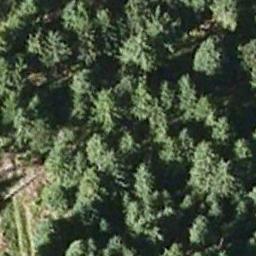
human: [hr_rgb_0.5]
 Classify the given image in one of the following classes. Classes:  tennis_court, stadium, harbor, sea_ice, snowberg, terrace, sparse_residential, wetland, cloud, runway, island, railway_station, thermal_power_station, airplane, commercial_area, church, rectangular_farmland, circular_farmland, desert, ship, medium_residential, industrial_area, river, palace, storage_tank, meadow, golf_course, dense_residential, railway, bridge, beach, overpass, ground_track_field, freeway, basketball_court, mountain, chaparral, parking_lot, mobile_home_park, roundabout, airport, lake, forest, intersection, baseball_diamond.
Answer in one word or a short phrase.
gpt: forest